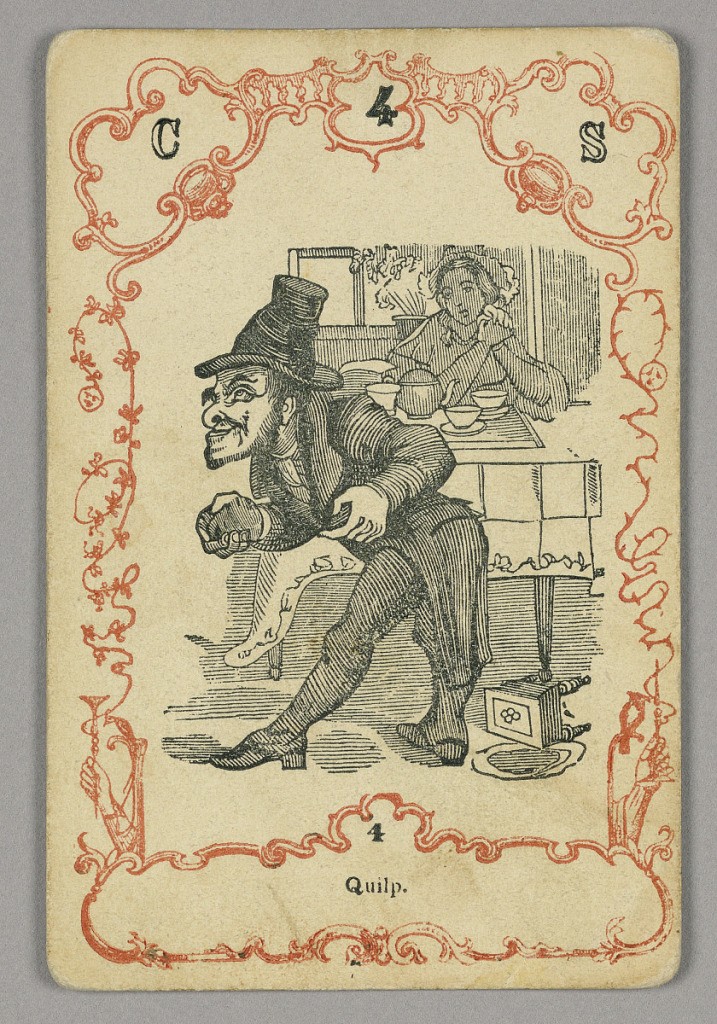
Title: Playing card
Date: ca. 1855
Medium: Red and black ink, paper
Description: Card numbered at top: C 4 S; below central image: 4